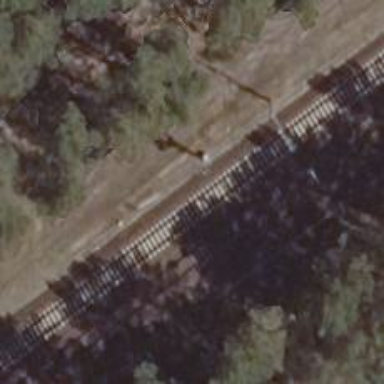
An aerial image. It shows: Railway signal.